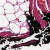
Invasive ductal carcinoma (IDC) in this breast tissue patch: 0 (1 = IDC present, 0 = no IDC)